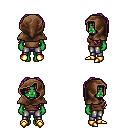
a pixel art fantasy rpg character, female body template, orc, green skin, brown pirate shirt, metal pants, pink princess hairstyle, cloth hood, gold boots, four views (front, back, left, right), 2x2 character sprite sheet, small pixel art, hard edges, no anti-aliasing